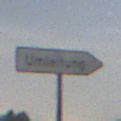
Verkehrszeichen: UmleitungswegweiserRechtsweisend
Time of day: Night
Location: Outdoor (Nature)
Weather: Overcast
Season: NotSpecified
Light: Artificial